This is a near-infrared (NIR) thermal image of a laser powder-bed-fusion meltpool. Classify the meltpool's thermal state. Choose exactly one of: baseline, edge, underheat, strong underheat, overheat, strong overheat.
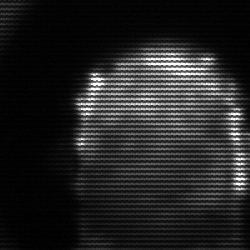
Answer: baseline